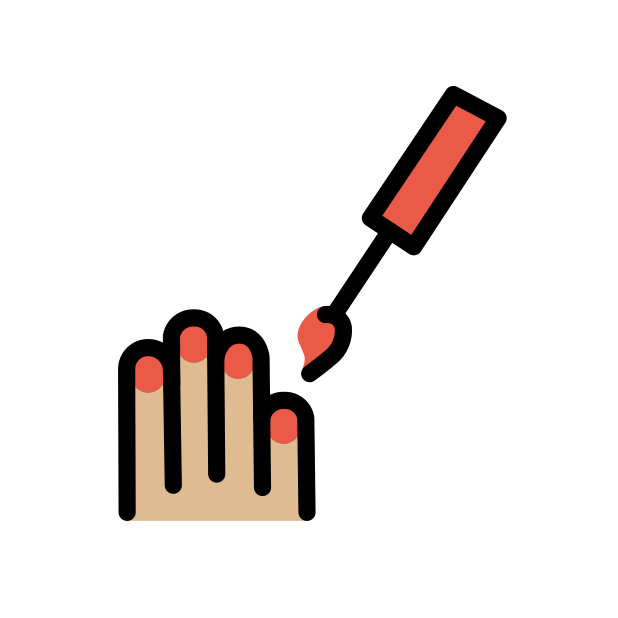
nail polish: medium-light skin tone